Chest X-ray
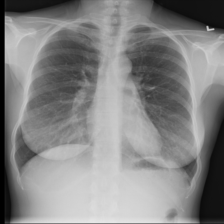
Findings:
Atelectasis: negative
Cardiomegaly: negative
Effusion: negative
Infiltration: positive
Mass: negative
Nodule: negative
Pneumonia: negative
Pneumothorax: negative
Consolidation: negative
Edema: negative
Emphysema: negative
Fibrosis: negative
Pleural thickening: negative
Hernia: negative